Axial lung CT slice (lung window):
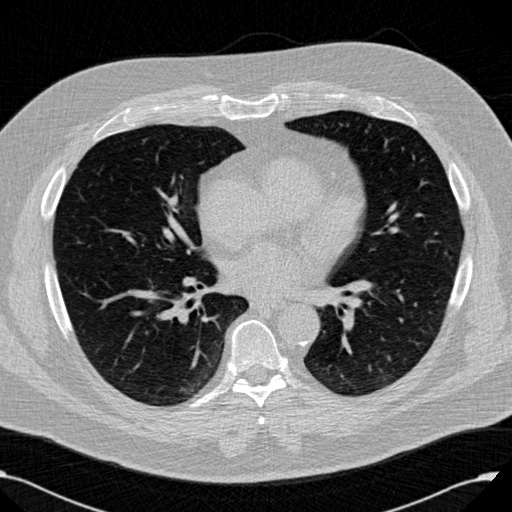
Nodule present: no